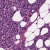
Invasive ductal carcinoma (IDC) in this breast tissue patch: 1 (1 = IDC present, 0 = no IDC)